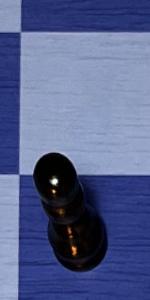
Label: Pawn_Black